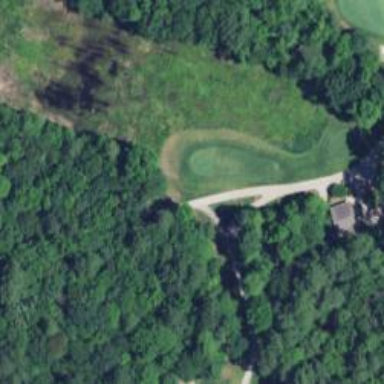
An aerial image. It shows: Asphalt path that serves as road and golf path.